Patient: sex F, age 57
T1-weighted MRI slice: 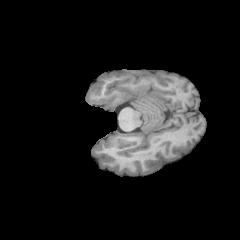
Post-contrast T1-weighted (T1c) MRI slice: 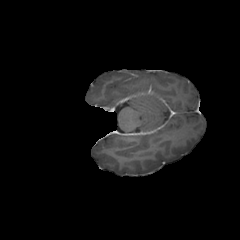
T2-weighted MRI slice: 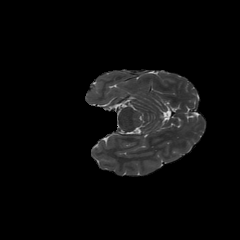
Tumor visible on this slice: no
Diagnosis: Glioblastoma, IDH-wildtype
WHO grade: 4